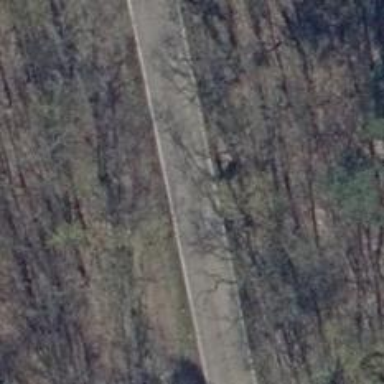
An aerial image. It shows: Secondary road with concrete surface.